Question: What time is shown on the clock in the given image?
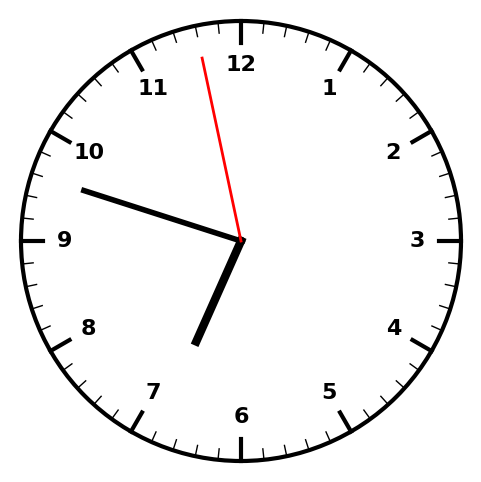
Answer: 06:47:58